Question: I've created a table with a computed column as the primary key.
Table is created fine.And here is the script..
'''
SET ANSI_NULLS ON
GO
SET QUOTED_IDENTIFIER ON
GO
SET ARITHABORT ON
GO
SET ANSI_PADDING ON
GO
CREATE TABLE [planning.A062].[RMAllocation](
[Id] [int] IDENTITY(100,1) NOT NULL,
<URL> PERSISTED NOT NULL,
<URL> NULL,
<URL> NULL,
<URL> NULL,
<URL> NULL,
<URL> NULL,
[Year] [int] NULL,
[Month] [int] NULL,
[Week] [int] NULL,
[Day] [int] NULL,
[PlannedQty] [int] NULL,
[ConfirmedQty] [int] NULL,
[Status] [int] NULL,
[CreatedBy] [int] NULL,
<URL> NULL,
<URL> NULL,
[UpdatedBy] [int] NULL,
<URL> NULL,
[IsActive] [bit] NULL,
<URL> NULL,
CONSTRAINT [PK_RMAllocation] PRIMARY KEY CLUSTERED
(
[RMAllocatonId] ASC
)WITH (PAD_INDEX = OFF, STATISTICS_NORECOMPUTE = OFF, IGNORE_DUP_KEY = OFF, ALLOW_ROW_LOCKS = ON, ALLOW_PAGE_LOCKS = ON) ON [PRIMARY]
) ON [PRIMARY]
GO
SET ANSI_PADDING OFF
GO
'''
The problem is when I change this table (Add/edit a column ) using Designer View,it gives me the following error.

error
'''
Unable to create index 'PK_RMAllocation'.
Cannot define PRIMARY KEY constraint on nullable column in table 'RMAllocation'.
Could not create constraint. See previous errors.
'''
When I use script to do modifications,it works. And Even I have declared the computed column as 'NOT NULL'. How this happen??
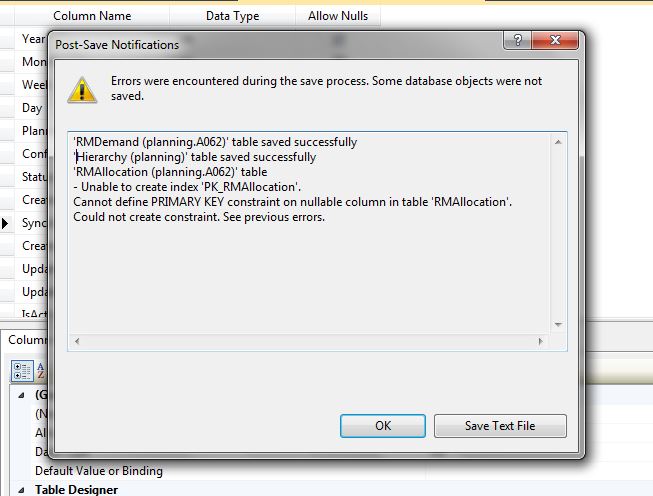
Answer: Something is wrong with the designer. SQL Server is quite clear in the documentation that computed columns be used for primary keys (for instance, <URL>.
My guess is that the designer is dropping all constraints on the table and adding them back in. It ends up adding them in the wrong order, so the primary key is assigned before the 'not null' on the computed column. I have no idea if there is any work-around other than the obvious one of not using the designer.